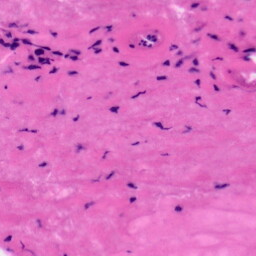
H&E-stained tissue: Tonsil